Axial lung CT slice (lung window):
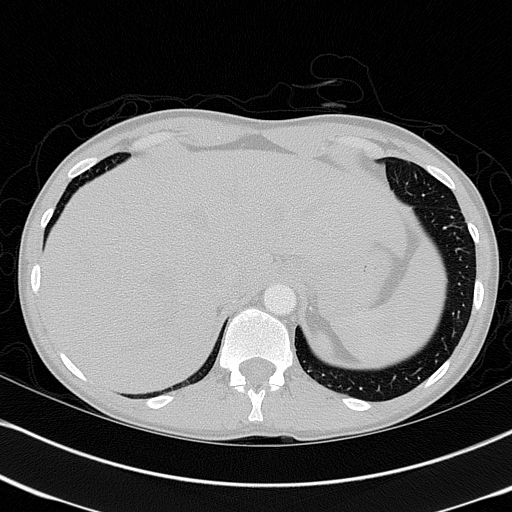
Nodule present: no